Aerial crown-view tile of a tropical tree (Barro Colorado Island, Panama), acquired 20240918:
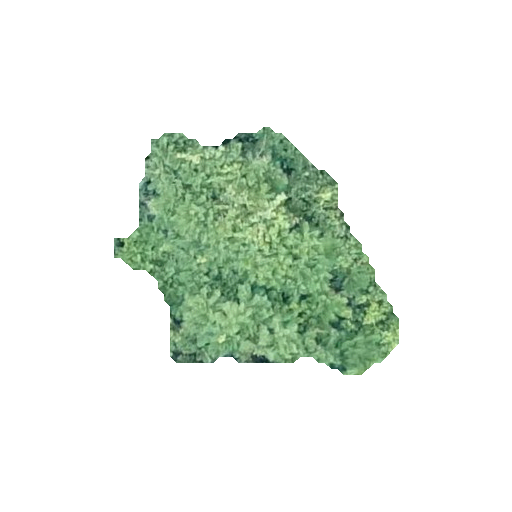
Species: Jacaranda copaia
GBIF accepted scientific name: Jacaranda copaia
Crown area: 73.102 m²